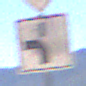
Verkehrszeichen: VerlaufVorfahrtsstrasse5
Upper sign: Vorfahrtsstrasse
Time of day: MorningAfternoon
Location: Outdoor (RoadRail)
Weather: Clear
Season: NotSpecified
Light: Natural